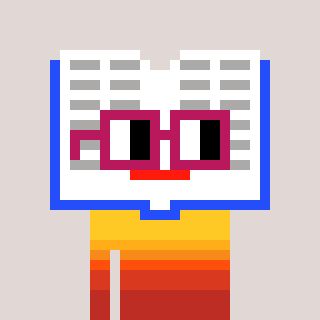
a pixel art character with square dark red glasses, a dictionary-shaped head and a hotbrown-colored body on a warm background